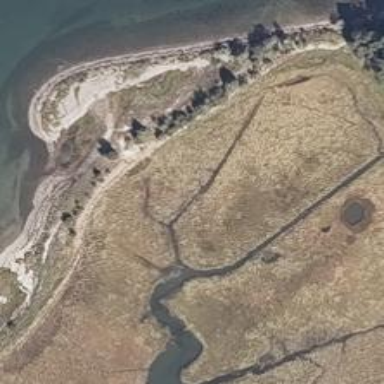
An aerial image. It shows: Tidal channel.